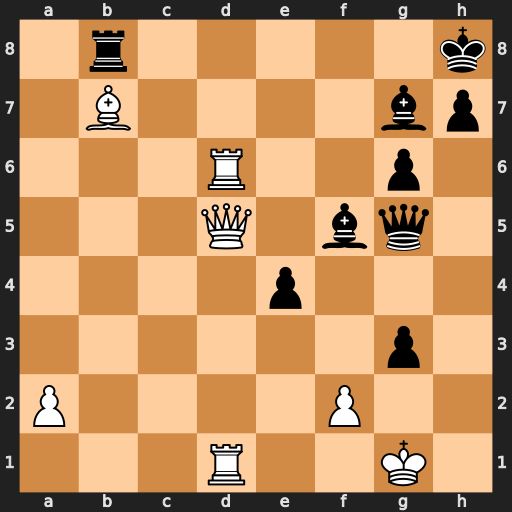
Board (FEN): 1r5k/1B4bp/3R2p1/3Q1bq1/4p3/6p1/P4P2/3R2K1
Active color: w
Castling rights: -
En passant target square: -
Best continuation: Rd8+ Rxd8 Qxd8+ Qxd8 Rxd8+